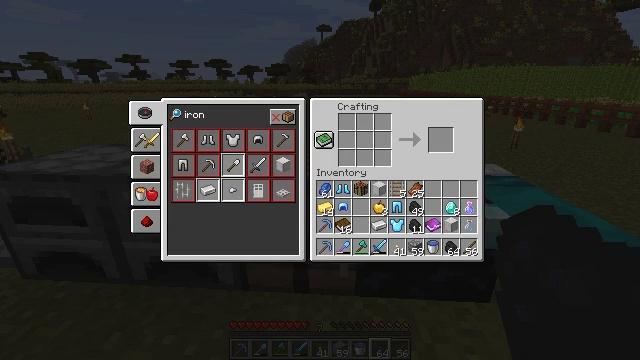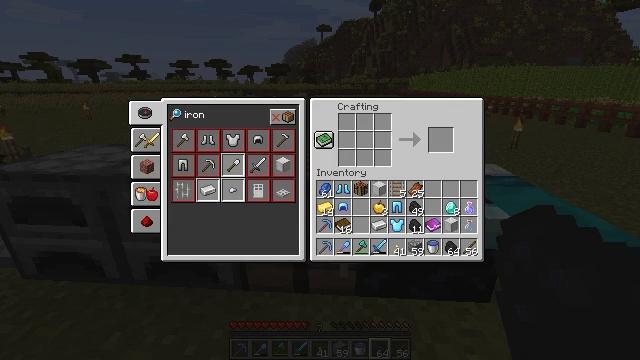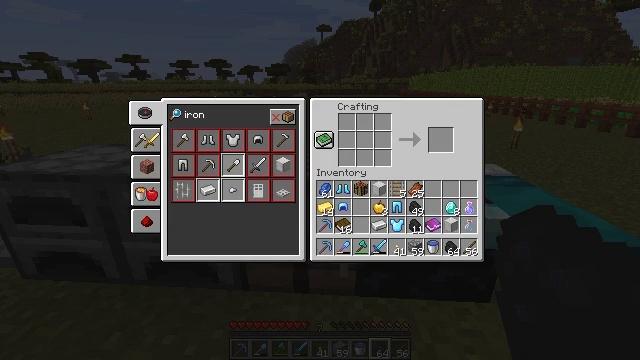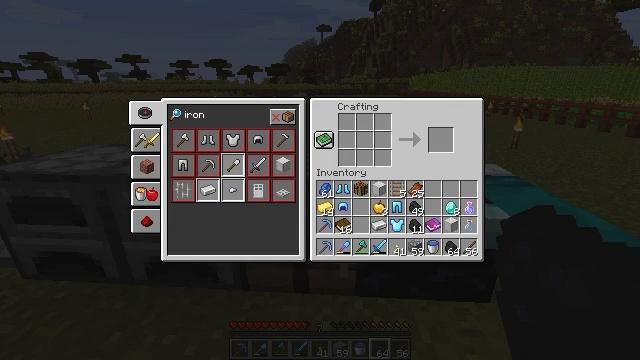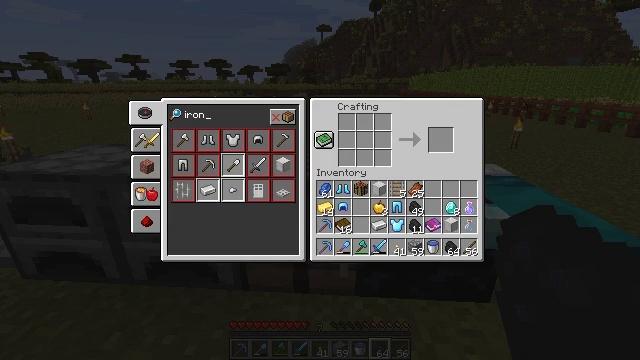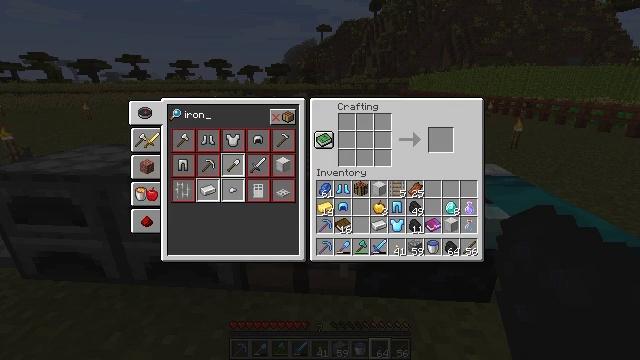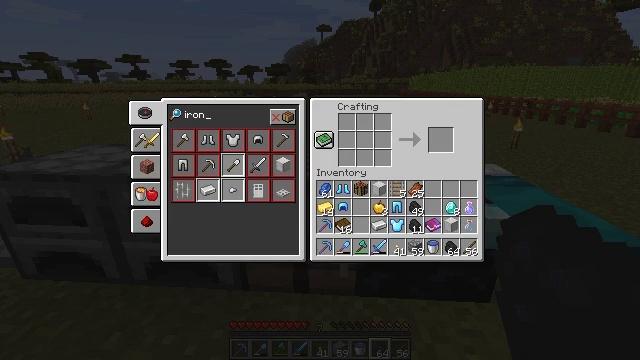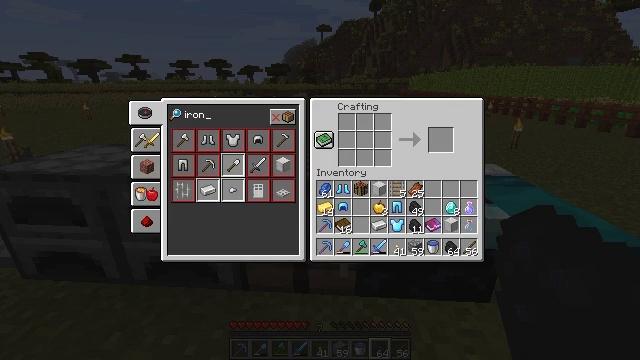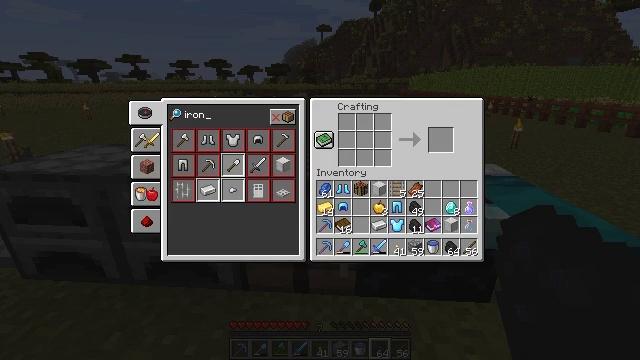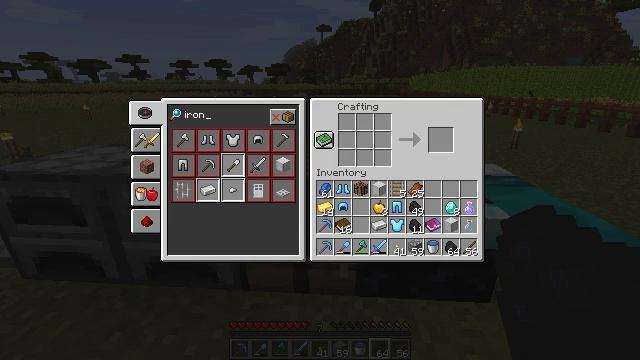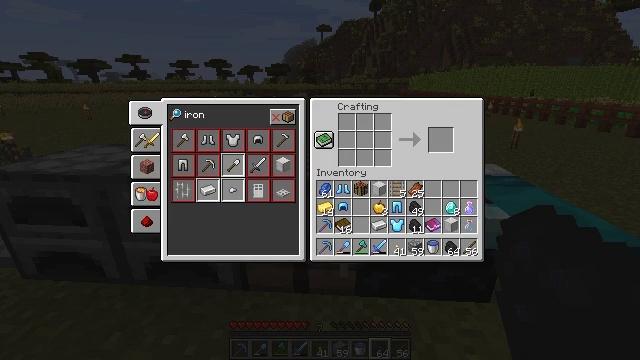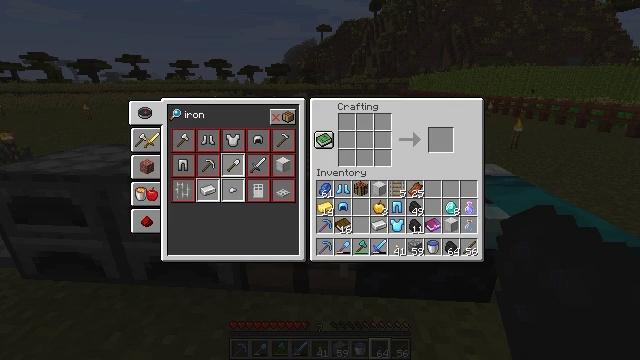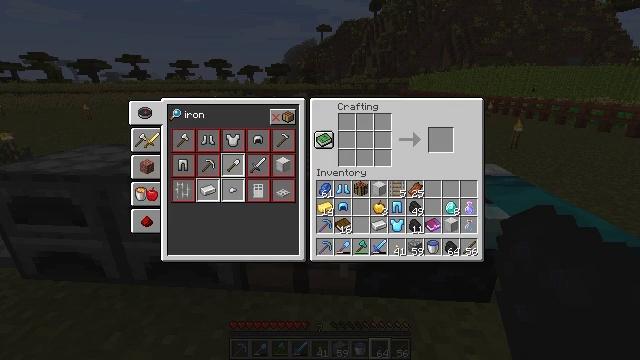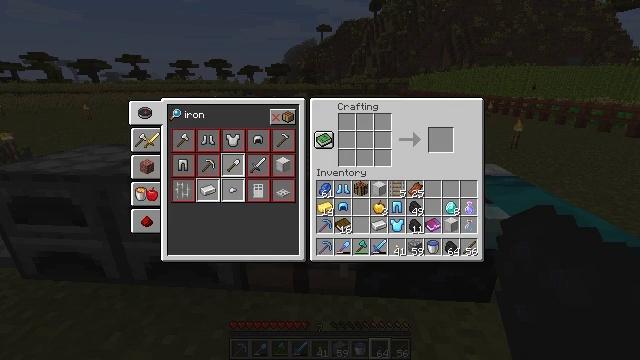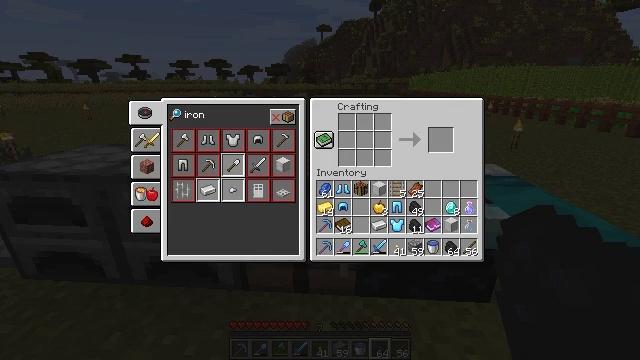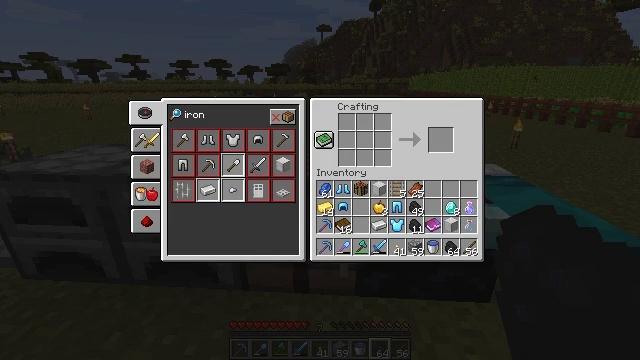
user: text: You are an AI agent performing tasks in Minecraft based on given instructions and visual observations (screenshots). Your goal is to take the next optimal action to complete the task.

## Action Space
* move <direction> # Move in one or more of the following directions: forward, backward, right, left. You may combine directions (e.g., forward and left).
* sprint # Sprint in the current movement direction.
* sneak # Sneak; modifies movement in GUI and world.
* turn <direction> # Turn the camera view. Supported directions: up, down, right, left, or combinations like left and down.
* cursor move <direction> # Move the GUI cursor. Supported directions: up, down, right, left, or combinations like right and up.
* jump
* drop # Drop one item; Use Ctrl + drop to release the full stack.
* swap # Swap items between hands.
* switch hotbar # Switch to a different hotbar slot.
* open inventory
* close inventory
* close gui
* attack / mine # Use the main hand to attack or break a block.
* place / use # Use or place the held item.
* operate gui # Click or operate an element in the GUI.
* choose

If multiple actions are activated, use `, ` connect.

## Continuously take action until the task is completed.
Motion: motion action
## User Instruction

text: Use crafting table to craft a fermented spider eye.
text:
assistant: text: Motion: no_op
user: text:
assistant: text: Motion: no_op
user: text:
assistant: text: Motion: operate gui
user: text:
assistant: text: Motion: operate gui
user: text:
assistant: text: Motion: operate gui
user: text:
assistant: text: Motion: no_op
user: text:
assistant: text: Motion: no_op
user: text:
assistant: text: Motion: no_op
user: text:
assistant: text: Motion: no_op
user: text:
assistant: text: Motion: no_op
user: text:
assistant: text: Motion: no_op
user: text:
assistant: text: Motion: no_op
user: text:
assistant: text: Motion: no_op
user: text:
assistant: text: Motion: no_op
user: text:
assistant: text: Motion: no_op
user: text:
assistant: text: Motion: no_op
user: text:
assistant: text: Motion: no_op
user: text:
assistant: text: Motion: no_op
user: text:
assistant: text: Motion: no_op
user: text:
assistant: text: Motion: no_op
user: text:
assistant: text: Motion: no_op
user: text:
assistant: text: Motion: no_op
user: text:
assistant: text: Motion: no_op
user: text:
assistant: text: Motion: no_op
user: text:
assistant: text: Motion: no_op
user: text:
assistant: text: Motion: no_op
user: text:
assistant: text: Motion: no_op
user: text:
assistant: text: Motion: no_op
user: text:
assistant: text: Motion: no_op
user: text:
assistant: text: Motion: no_op